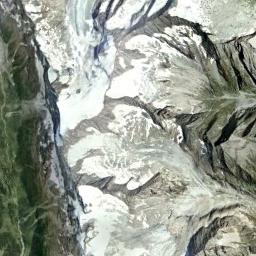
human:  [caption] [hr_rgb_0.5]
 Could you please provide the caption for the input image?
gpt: There are several peaks in the Snow Mountain Range covered with white snow, While others are brown and green mixed peaks .

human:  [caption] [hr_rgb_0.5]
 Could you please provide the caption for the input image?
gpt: The snowberg is partly covered with snow and ice and partly covered with vegetation .

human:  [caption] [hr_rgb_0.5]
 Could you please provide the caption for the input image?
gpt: The snow berg is consist of bare land and white snow .

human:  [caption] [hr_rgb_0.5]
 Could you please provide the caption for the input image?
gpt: There is snow on the part of the snowberg .

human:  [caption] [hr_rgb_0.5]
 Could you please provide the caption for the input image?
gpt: There are some snow and bare land on the snowberg .